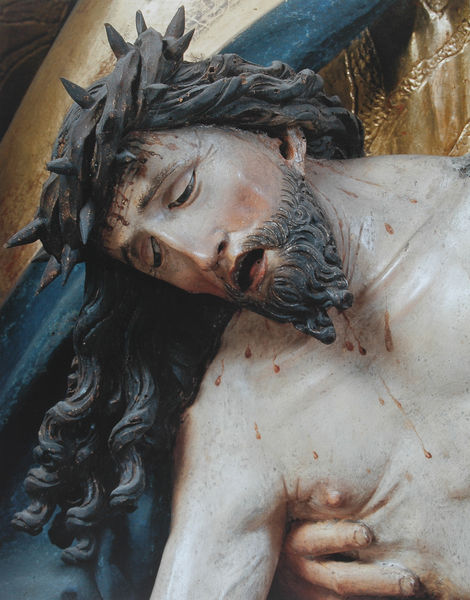
Titel: Hochaltar, Mittelschrein (Detail)
Künstler: Jörg Lederer
Standort: Latsch im Vintschgau
Institution: Spitalkirche Heilig Geist
Schlagwörter: blau, gott, hand, haut, kopf, mann, nackt, weiß, wunde, ausschnitt, braun, brust, finger, haar, holz, mund, nase, ohr, schwarz, rot, bart, arm, augen, barock, blass, gesicht, halten, inkarnat, tod, tot, trauer, vollbart, hals, kirche, figur, gold, haare, realismus, krone, lippen, locken, rosa, rouge, schultern, skulptur, statue, ton, wangen, bogen, detail, lack, plastik, brustwarze, lider, foto, fotografie, photographie, blut, offen, kreuz, kranz, altar, photo, zähne, leib, christus, jesus, jesus christus, kreuzabnahme, kreuzigung, leichnam, pieta, wunden, leid, leiden, schmerz, zunge, dornen, kruzifix, gefasst, holt, maria, rosenkranz, schmerzen, fotographie, tropfen, dornenkrone, grablegung, dornenkranz, schnitzaltar, blutig, marter, nippel, detai, schmerzensmann, kreuabnahme, flaten, fingernagel, leidensmann, bluttropfen, stimme, 1620, fingger, dornig